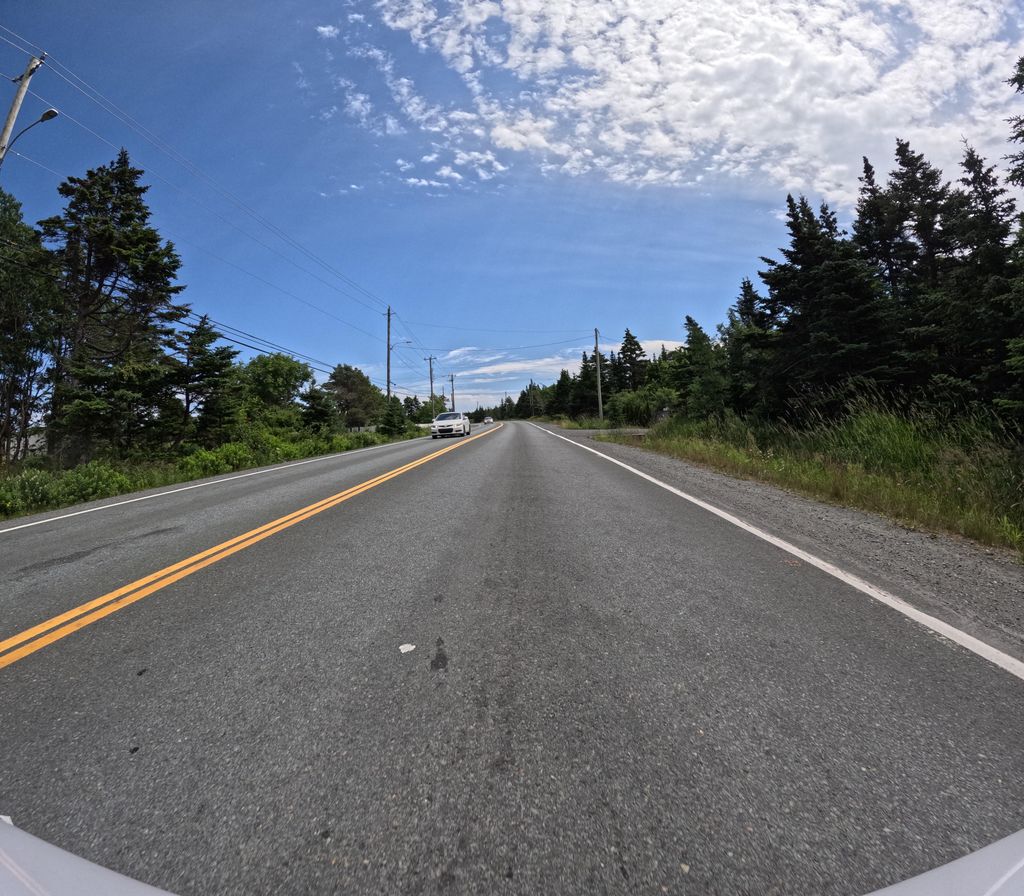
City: st_johns